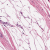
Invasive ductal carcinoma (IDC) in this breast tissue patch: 1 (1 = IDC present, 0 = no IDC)